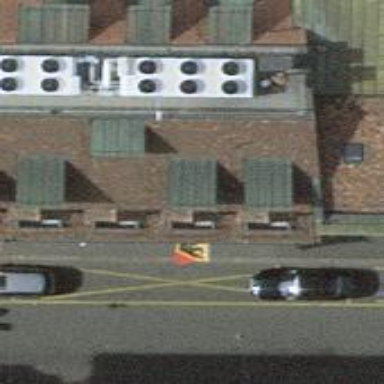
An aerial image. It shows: Surveillance system is in place.